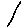
Label: line